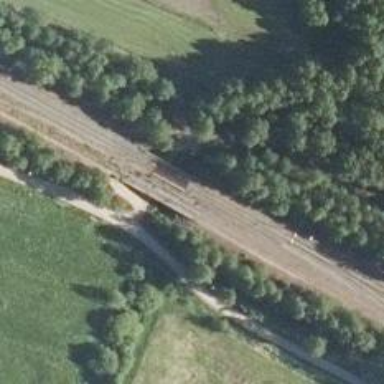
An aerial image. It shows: Continuous rail bridge over railway track.